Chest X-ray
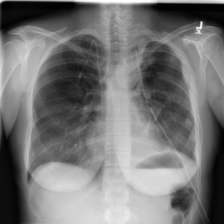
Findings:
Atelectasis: negative
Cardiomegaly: negative
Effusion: negative
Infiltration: negative
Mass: negative
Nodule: negative
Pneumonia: negative
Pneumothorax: negative
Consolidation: negative
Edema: negative
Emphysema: negative
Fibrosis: negative
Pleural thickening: negative
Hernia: negative